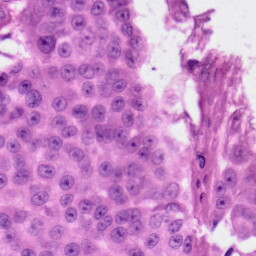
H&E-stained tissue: Skin